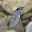
Label: 5